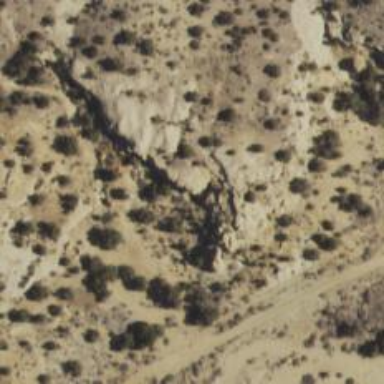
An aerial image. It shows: Natural cliff.